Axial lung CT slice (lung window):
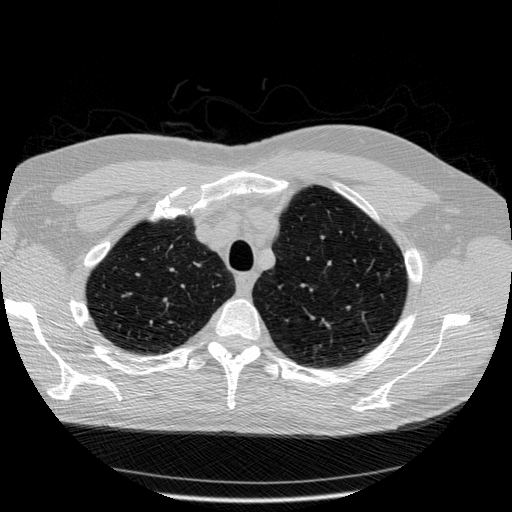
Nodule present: no